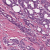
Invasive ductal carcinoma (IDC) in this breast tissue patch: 1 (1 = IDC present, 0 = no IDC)